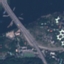
Land use / land cover: Highway